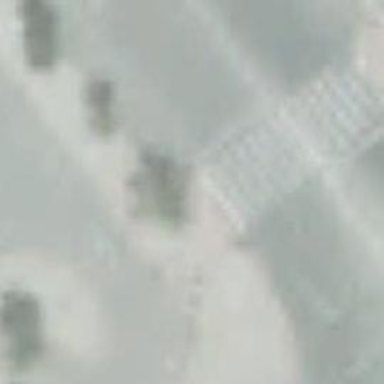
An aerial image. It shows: Paved sidewalk that serves as footway.